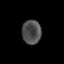
Tissue: lung
Cell type: Epithelial cells
Senescence score: 0.2381
Nuclear area (px): 453
Mean DAPI intensity: 77.417